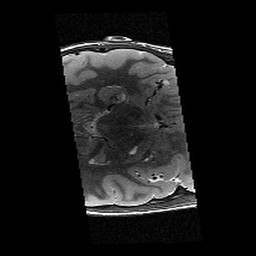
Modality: T2w
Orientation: axial
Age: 13
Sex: male
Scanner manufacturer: siemens
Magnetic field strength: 3 T
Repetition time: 9.23 s
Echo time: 0.067 s